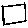
Label: square